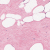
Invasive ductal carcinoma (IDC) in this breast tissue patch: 0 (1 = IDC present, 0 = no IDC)